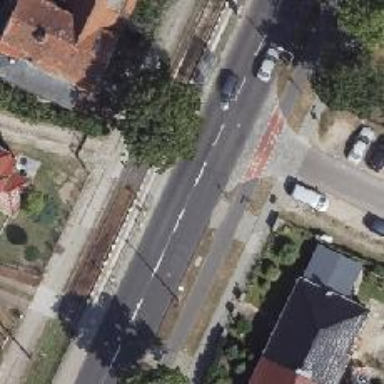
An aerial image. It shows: Unmarked crossing on the road.